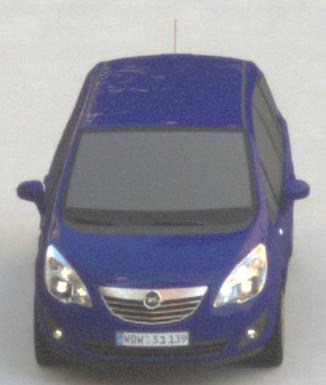
Make: Opel
Model: Meriva 1.4
Detailed model: Meriva (B)
Model produced from: 2010/05
Model produced until: 2013/11
Doors: 5
Color: blue
Road condition: dry road
Daytime: morning or afternoon
Contrast: low contrast